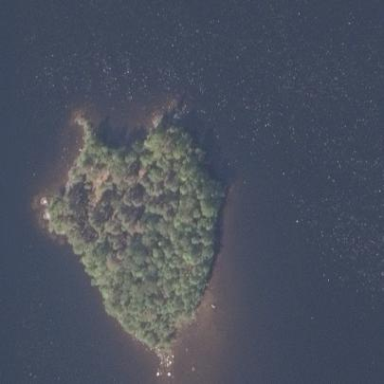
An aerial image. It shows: Island covered with woodland.